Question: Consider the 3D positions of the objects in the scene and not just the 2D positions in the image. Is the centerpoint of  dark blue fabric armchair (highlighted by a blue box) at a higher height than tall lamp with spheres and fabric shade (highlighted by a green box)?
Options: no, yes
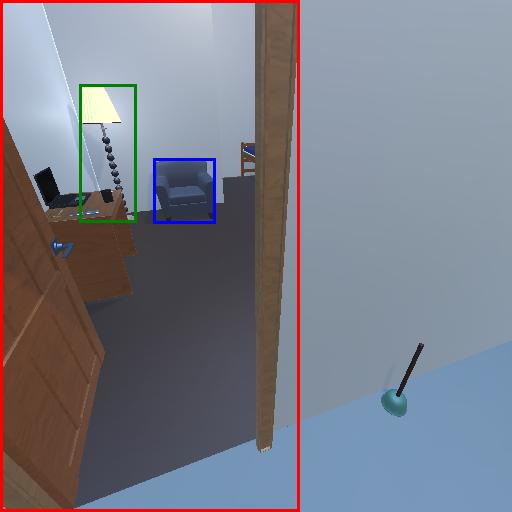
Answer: no